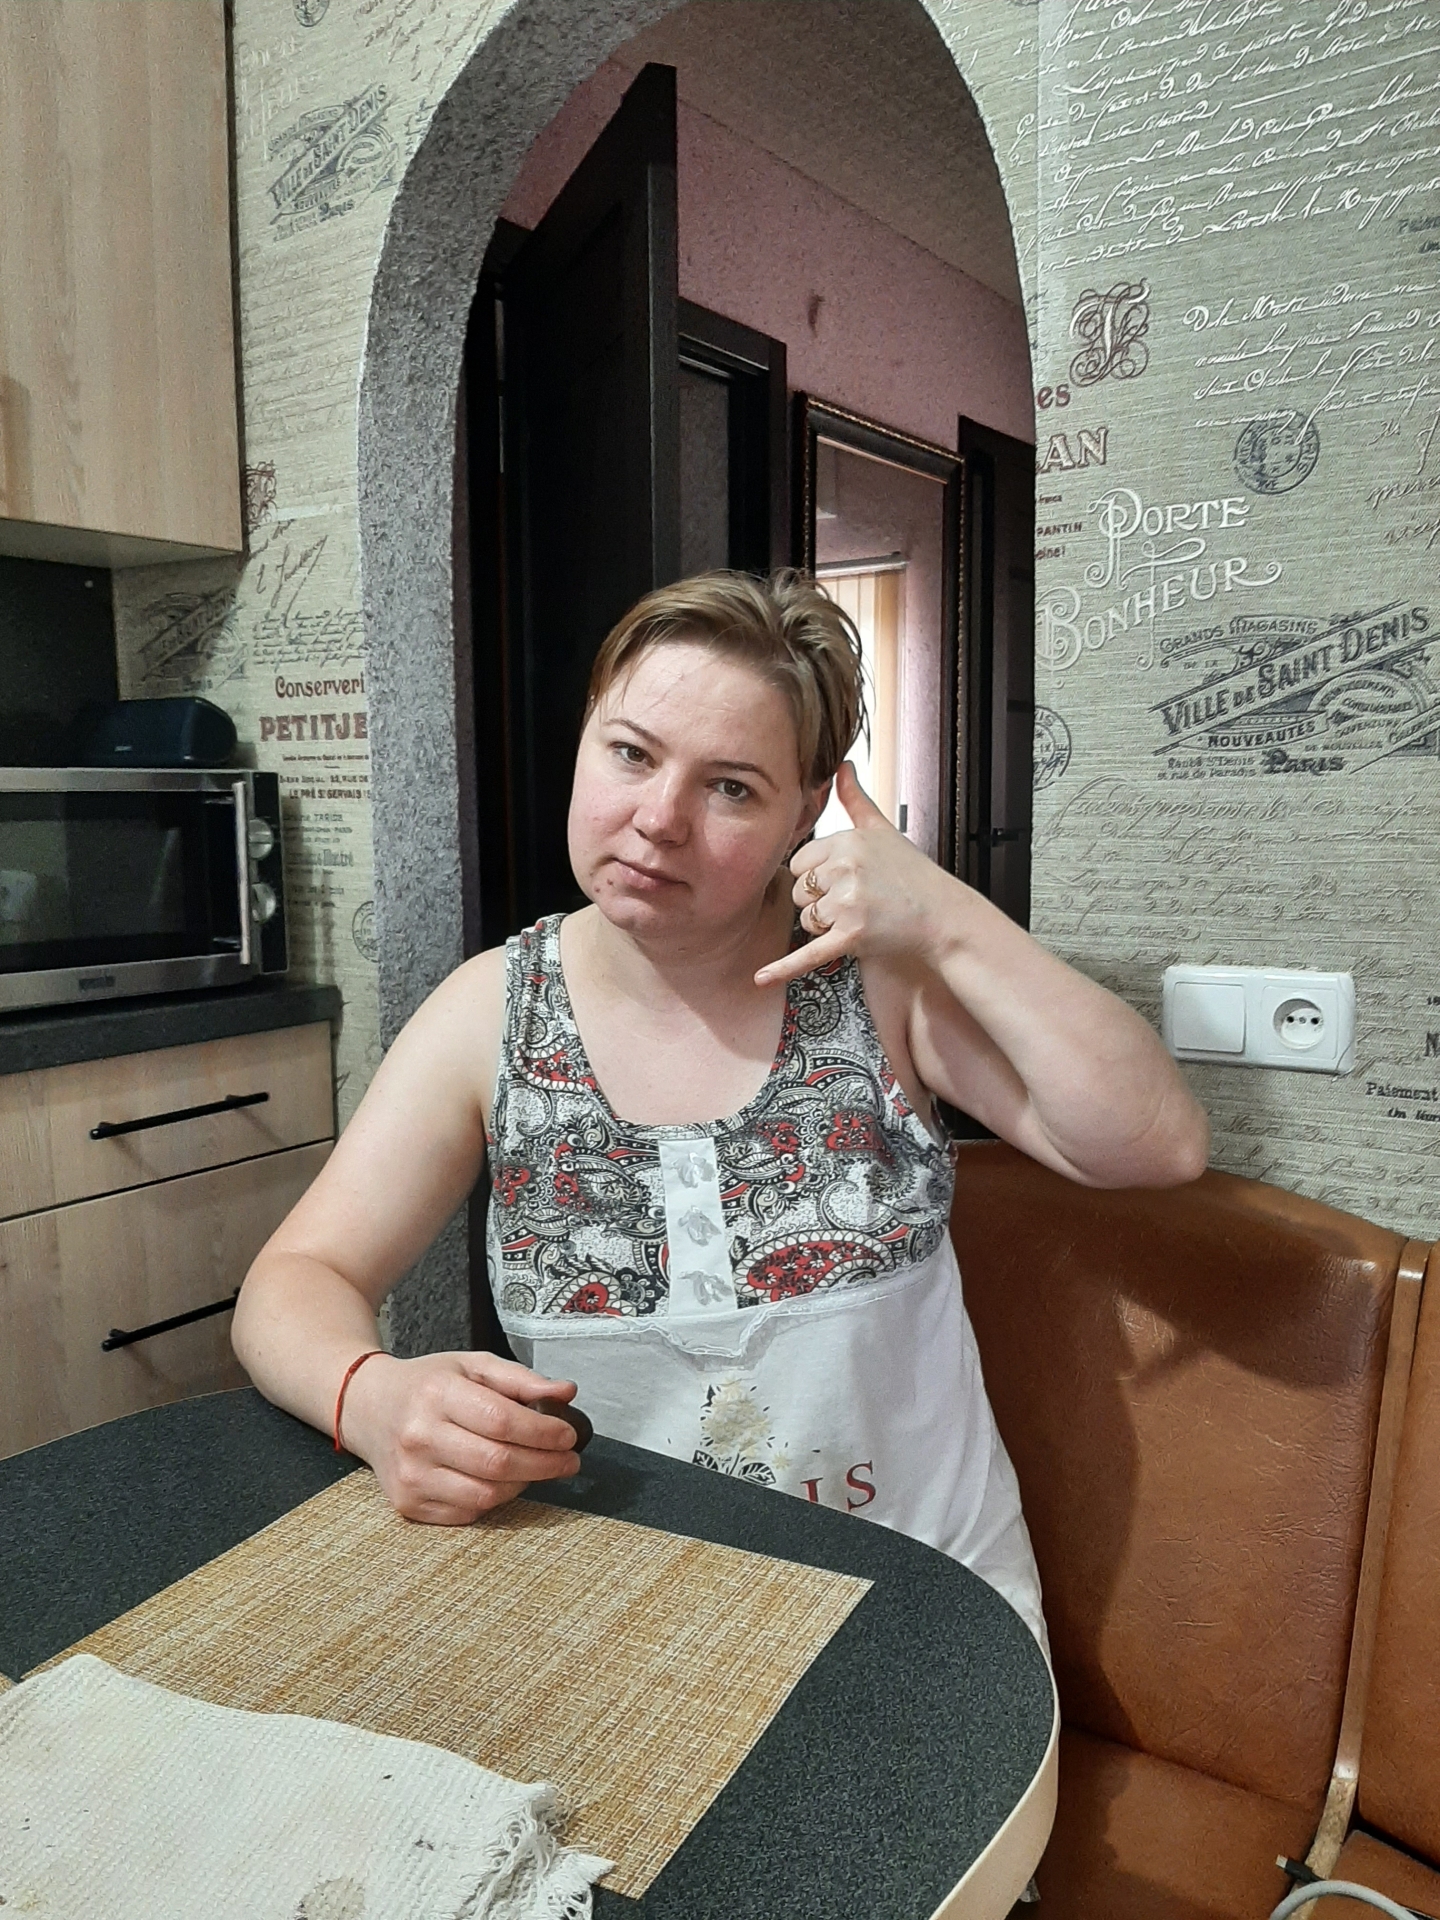
Label: clear